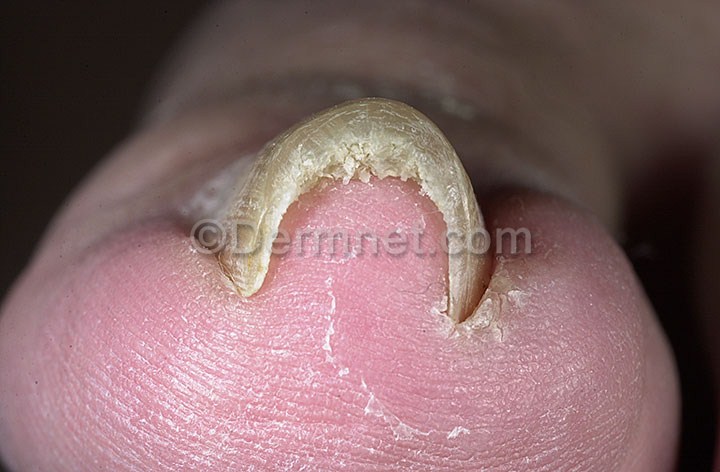
Disease: Nail Fungus and other Nail Disease